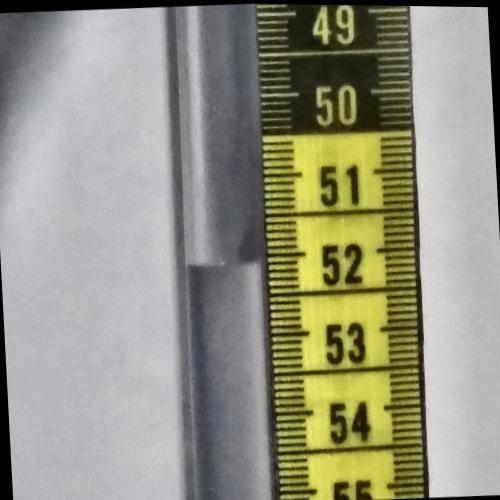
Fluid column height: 52.1 cm